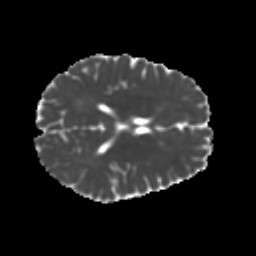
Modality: MD
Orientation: axial
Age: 21
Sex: male
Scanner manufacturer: ge
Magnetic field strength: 3 T
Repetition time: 7.8 s
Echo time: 0.0606 s